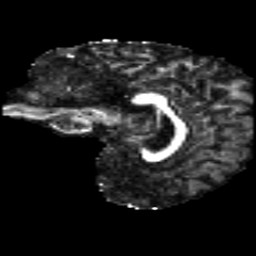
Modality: FA
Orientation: sagittal
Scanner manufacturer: siemens
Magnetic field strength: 3 T
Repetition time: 4.16 s
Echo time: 0.0806 s